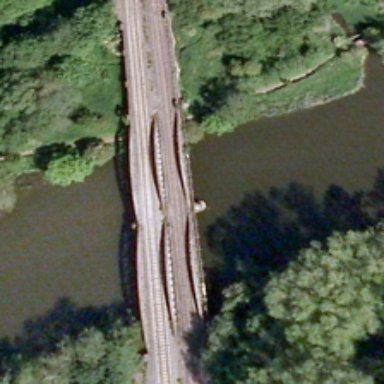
Many green trees are in two sides of a river with a bridge .